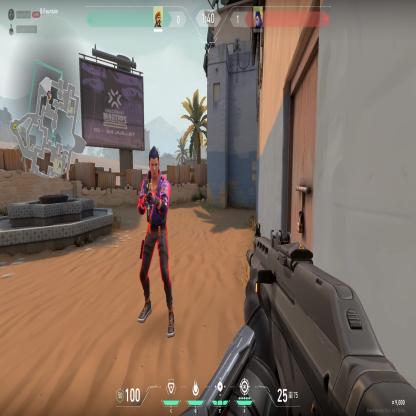
Label: enemy